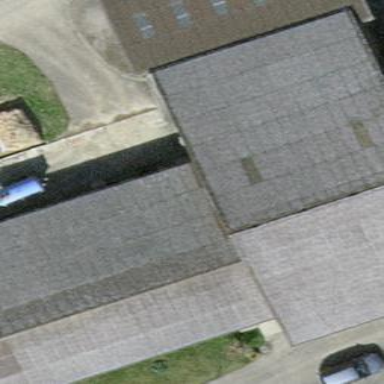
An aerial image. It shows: Farm auxiliary building.